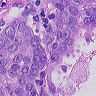
Metastatic tissue present: yes